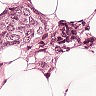
Metastatic tissue present: yes